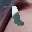
Label: 1